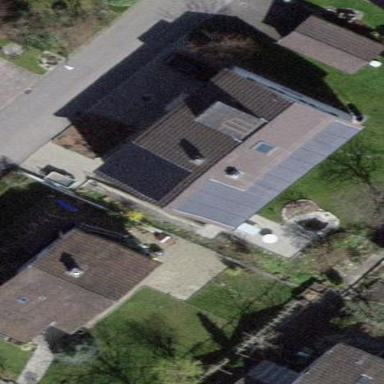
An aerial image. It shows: Building with tiled roof.